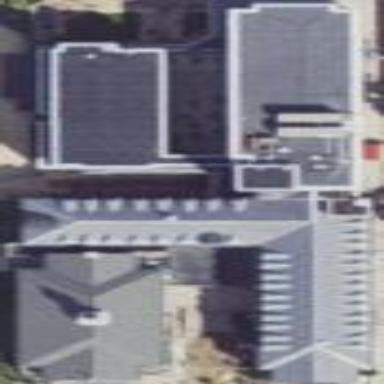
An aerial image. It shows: Dormitory building with black roof.